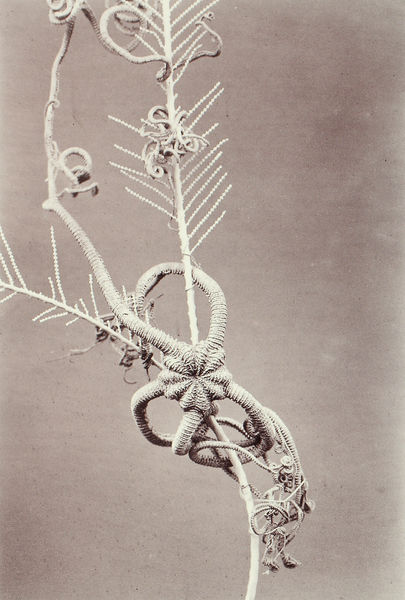
Titel: Trichaster annulatus (Bauchpilz)
Künstler: P.J. Potteau
Schlagwörter: baum, blätter, meer, weiß, see, äste, blume, schwarz, blüte, tier, arme, knoten, spitze, ast, strauch, zweige, stoff, blatt, pflanze, ranken, sepia, floral, gewächs, foto, fotografie, stern, seil, zweig, gewunden, stilisiert, kunst, ranke, windung, seestern, schlaufe, schlingen, tentakel, wurm, künstlich, gräte, präparat, häkelei, makramee, dna, verknotet, seild, gräte aus stoff, wassertier